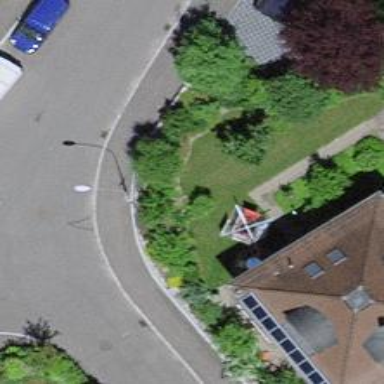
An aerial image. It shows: Guidepost supported by street lamp.